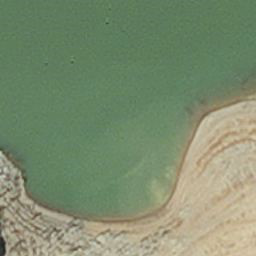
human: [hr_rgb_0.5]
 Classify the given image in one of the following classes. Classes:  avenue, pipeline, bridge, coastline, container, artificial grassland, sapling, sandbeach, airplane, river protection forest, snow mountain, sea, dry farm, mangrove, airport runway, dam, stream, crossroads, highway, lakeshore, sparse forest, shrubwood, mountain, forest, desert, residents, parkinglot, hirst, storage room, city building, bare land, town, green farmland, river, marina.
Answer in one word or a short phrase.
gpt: hirst